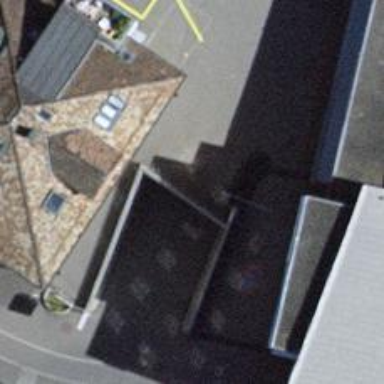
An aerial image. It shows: Parking area.